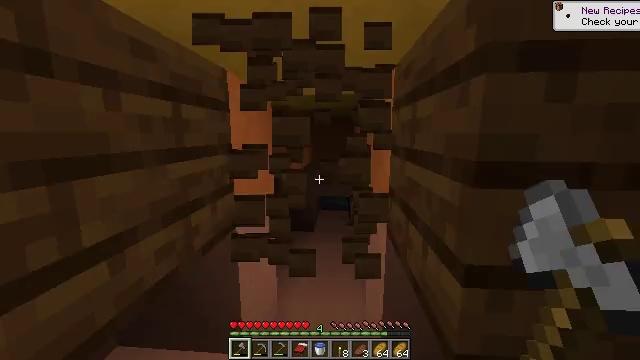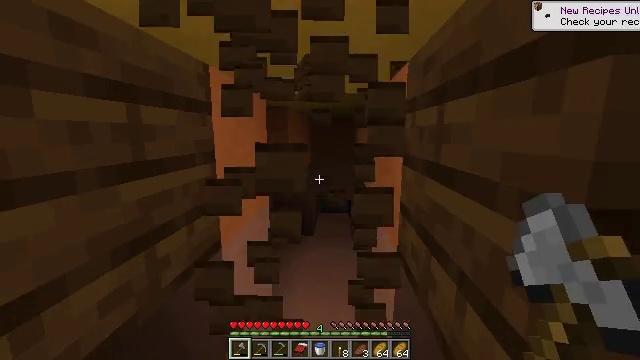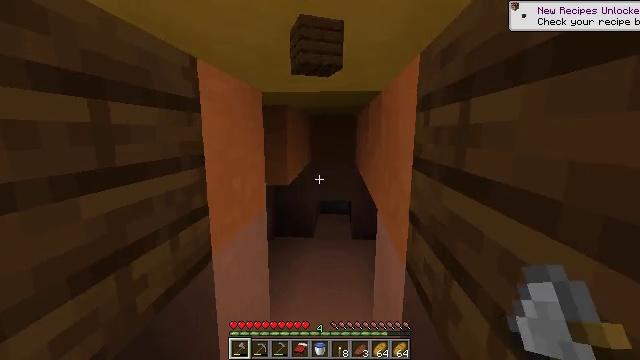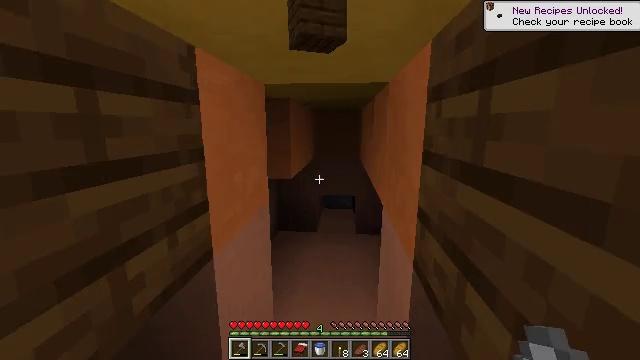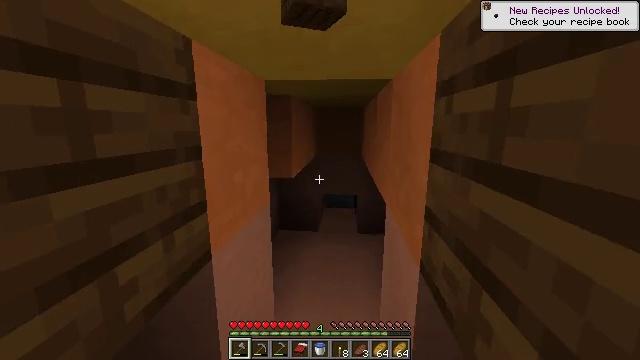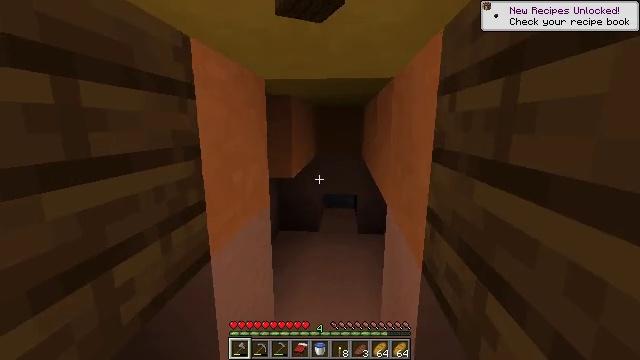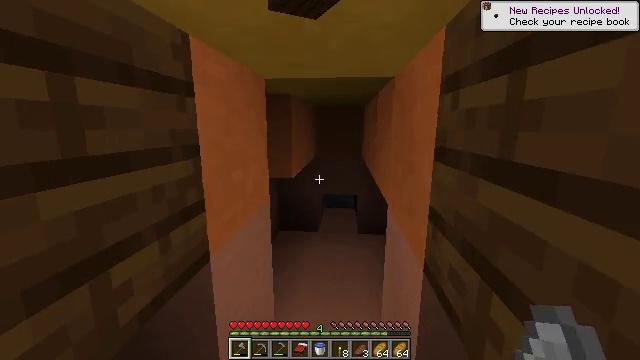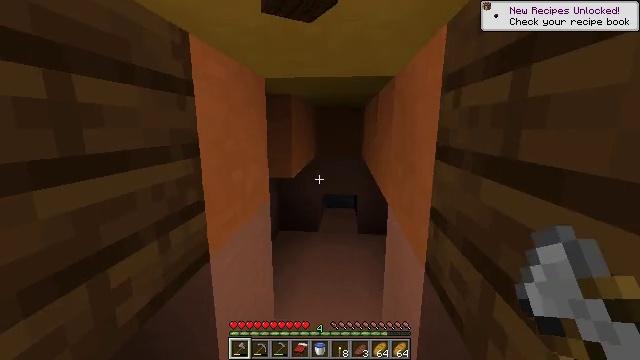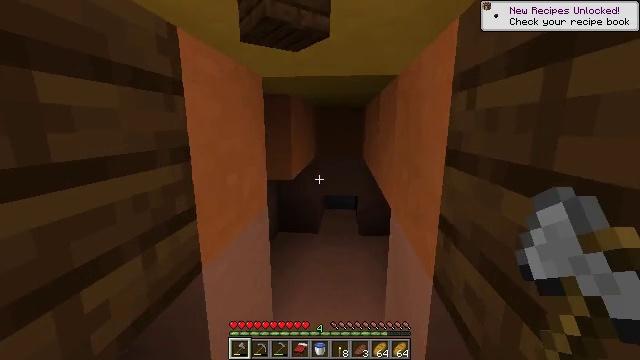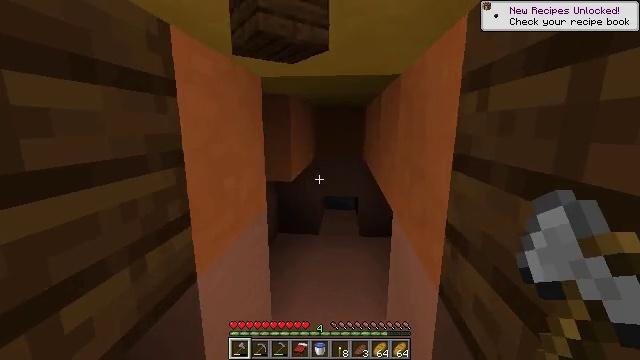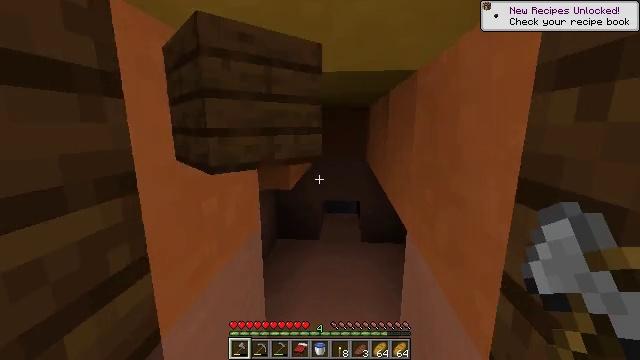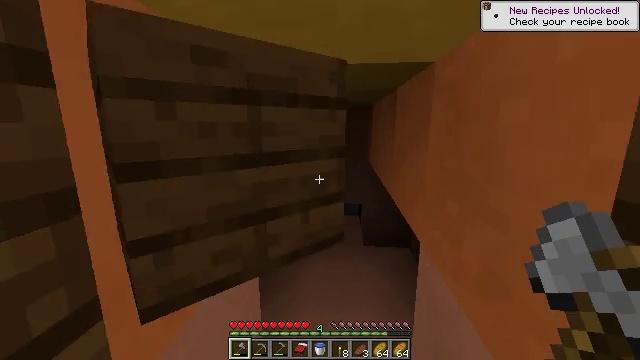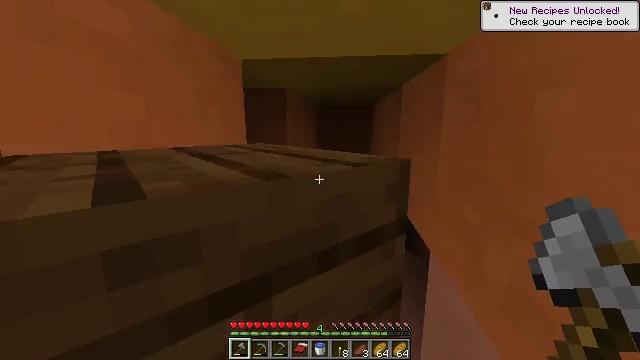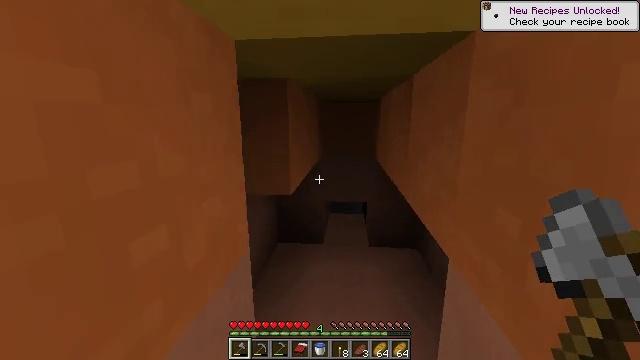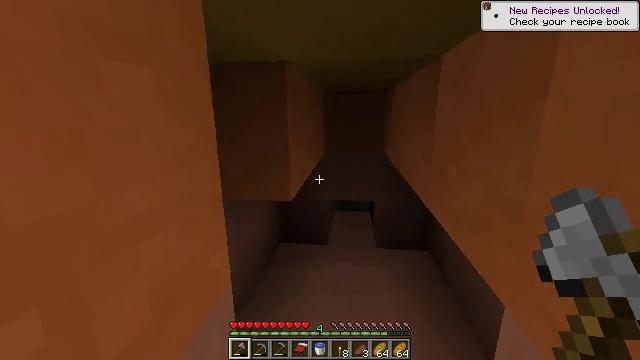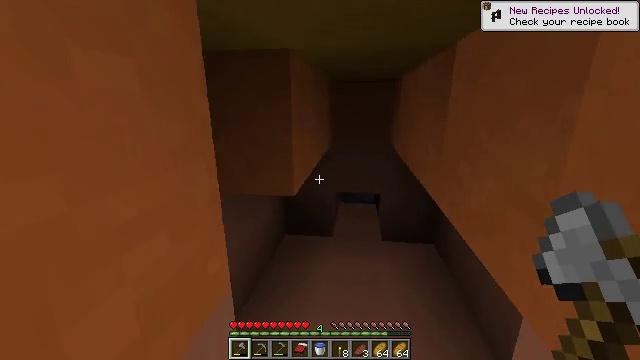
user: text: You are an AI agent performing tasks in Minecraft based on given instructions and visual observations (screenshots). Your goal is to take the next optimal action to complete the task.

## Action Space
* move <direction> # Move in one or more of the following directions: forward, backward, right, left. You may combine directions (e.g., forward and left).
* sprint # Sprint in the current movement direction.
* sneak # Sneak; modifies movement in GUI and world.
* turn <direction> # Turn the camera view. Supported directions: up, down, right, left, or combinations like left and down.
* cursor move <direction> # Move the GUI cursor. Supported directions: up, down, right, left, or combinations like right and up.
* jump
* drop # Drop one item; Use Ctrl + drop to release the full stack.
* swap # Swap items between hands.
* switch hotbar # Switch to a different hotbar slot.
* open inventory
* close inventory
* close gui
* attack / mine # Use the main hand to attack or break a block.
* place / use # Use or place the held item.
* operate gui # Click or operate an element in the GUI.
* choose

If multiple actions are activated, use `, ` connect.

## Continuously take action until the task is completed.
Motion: motion action
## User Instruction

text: Gather terracotta from the structure.
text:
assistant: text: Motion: move forward, attack / mine
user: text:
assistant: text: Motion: attack / mine
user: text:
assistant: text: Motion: turn down, attack / mine
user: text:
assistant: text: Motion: no_op
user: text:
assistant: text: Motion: no_op
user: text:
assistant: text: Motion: no_op
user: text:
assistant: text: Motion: no_op
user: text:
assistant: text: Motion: move forward
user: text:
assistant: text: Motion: move forward
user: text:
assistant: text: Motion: move forward
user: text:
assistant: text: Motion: move forward
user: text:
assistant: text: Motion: move forward
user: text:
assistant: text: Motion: move forward, turn down
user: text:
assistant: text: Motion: move forward, turn left and down
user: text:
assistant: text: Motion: move forward, turn left and down
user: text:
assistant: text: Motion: move forward, turn down
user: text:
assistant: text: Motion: move forward, turn down
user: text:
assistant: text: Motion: move forward, turn down
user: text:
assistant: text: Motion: move forward, turn right and down
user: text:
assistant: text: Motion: move forward, turn down
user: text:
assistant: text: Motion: move forward
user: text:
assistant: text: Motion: move forward
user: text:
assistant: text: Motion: move forward
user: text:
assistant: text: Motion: move forward
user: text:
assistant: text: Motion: move forward
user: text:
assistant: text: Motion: move forward
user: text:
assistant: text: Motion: move forward
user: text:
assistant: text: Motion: move forward
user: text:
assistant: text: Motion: move forward
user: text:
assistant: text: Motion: move forward and move right